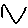
Label: zigzag